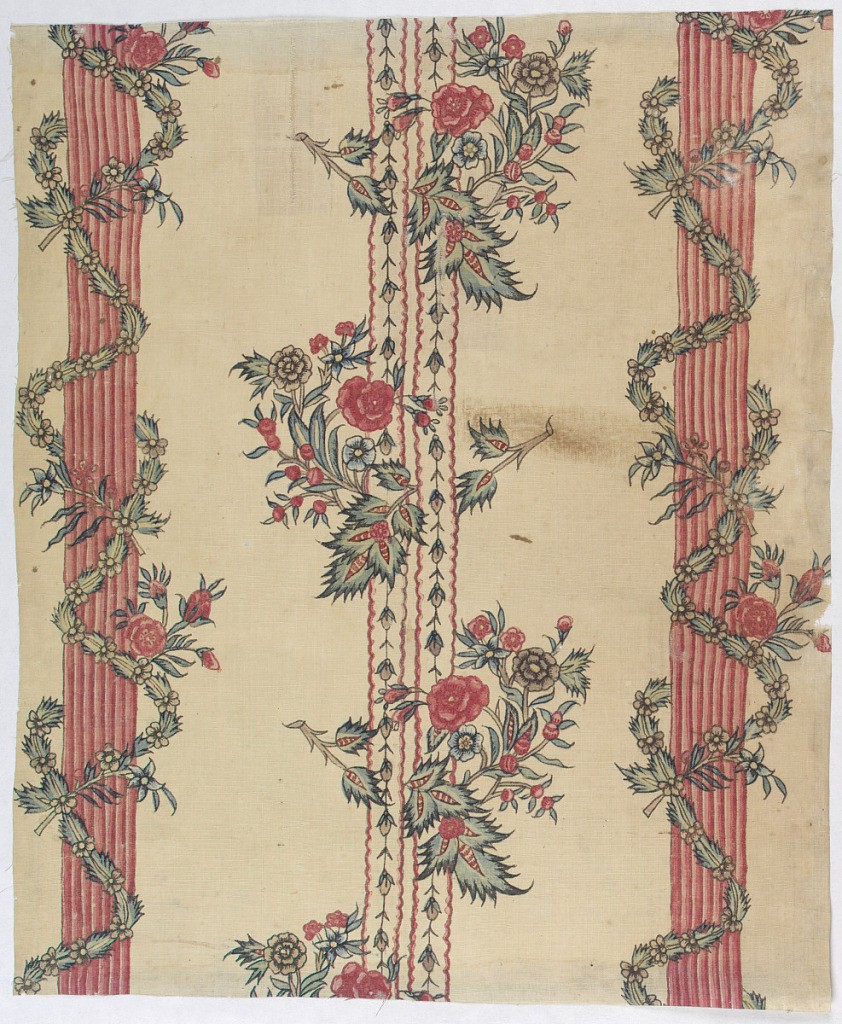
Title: Chintz
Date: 18th century
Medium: cotton Technique: mordants for black, brown and 3 reds applied by pen and brush; madder dyed; blue applied by brush over resist; yellow applied by brush; chintz on plain weave
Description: Alternation of two floral columns.